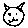
Label: cat